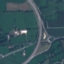
Label: Highway